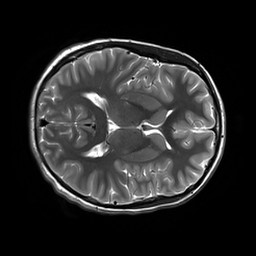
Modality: T2w
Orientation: axial
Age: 21
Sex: female
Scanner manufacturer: siemens
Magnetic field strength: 3 T
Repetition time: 8.53 s
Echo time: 0.091 s